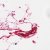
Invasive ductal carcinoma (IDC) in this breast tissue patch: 0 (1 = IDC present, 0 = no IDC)